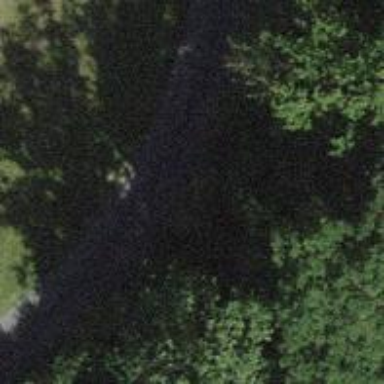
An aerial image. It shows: Unclassified paved road.